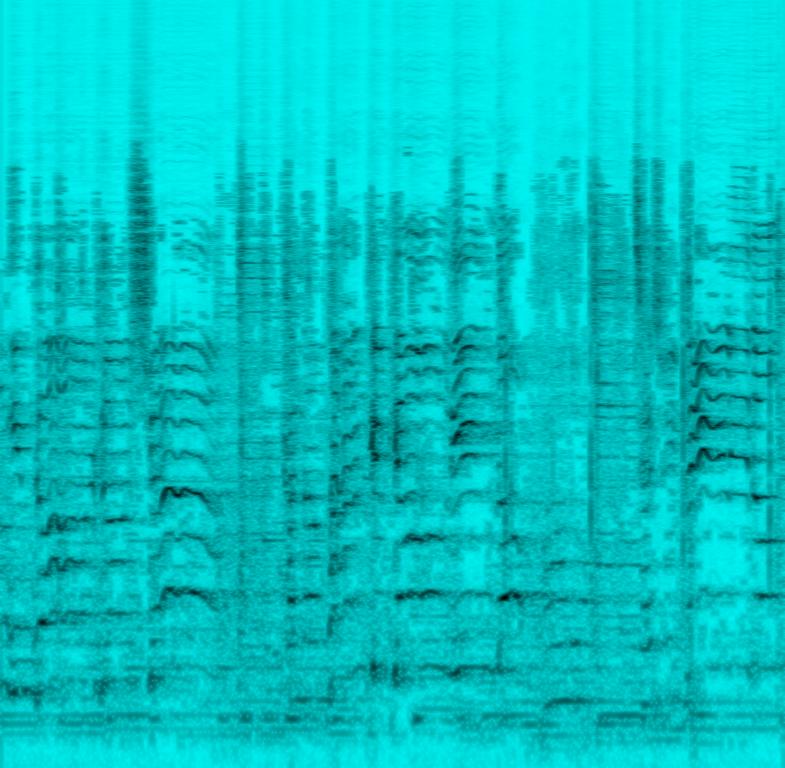
A male singer-songwriter accompanied by a strummed acoustic guitar and singing passionately a heartfelt folk song. The recording is somewhat low fidelity and live.